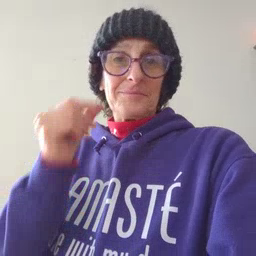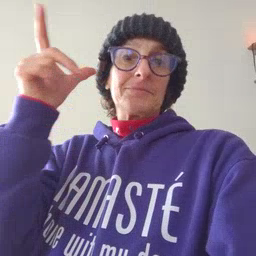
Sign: wake